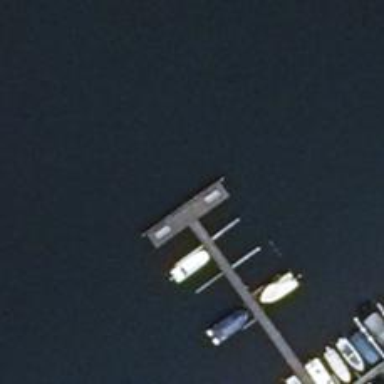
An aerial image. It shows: Man-made pier.